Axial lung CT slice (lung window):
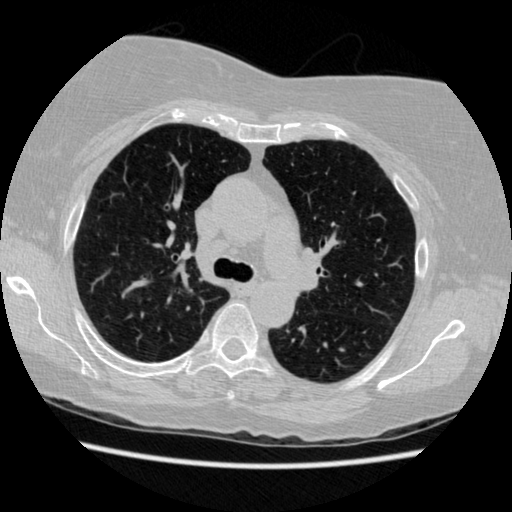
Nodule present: no